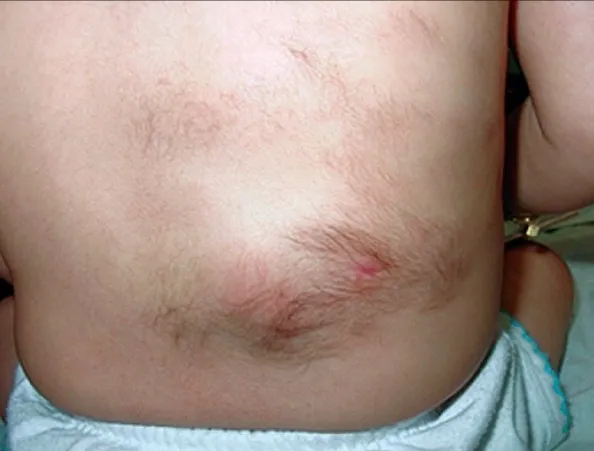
MSMH lesions, closer view.
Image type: medical_photograph (skin_photograph)